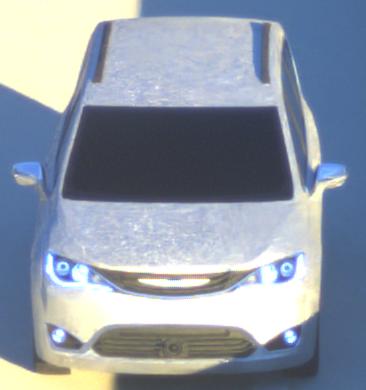
Make: Chrysler
Model: Pacifica
Detailed model: -
Model produced from: 2016
Model produced until: 2020
Doors: 5
Color: white
Road condition: dry road
Daytime: sunrise or sunset
Contrast: medium contrast